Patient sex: M
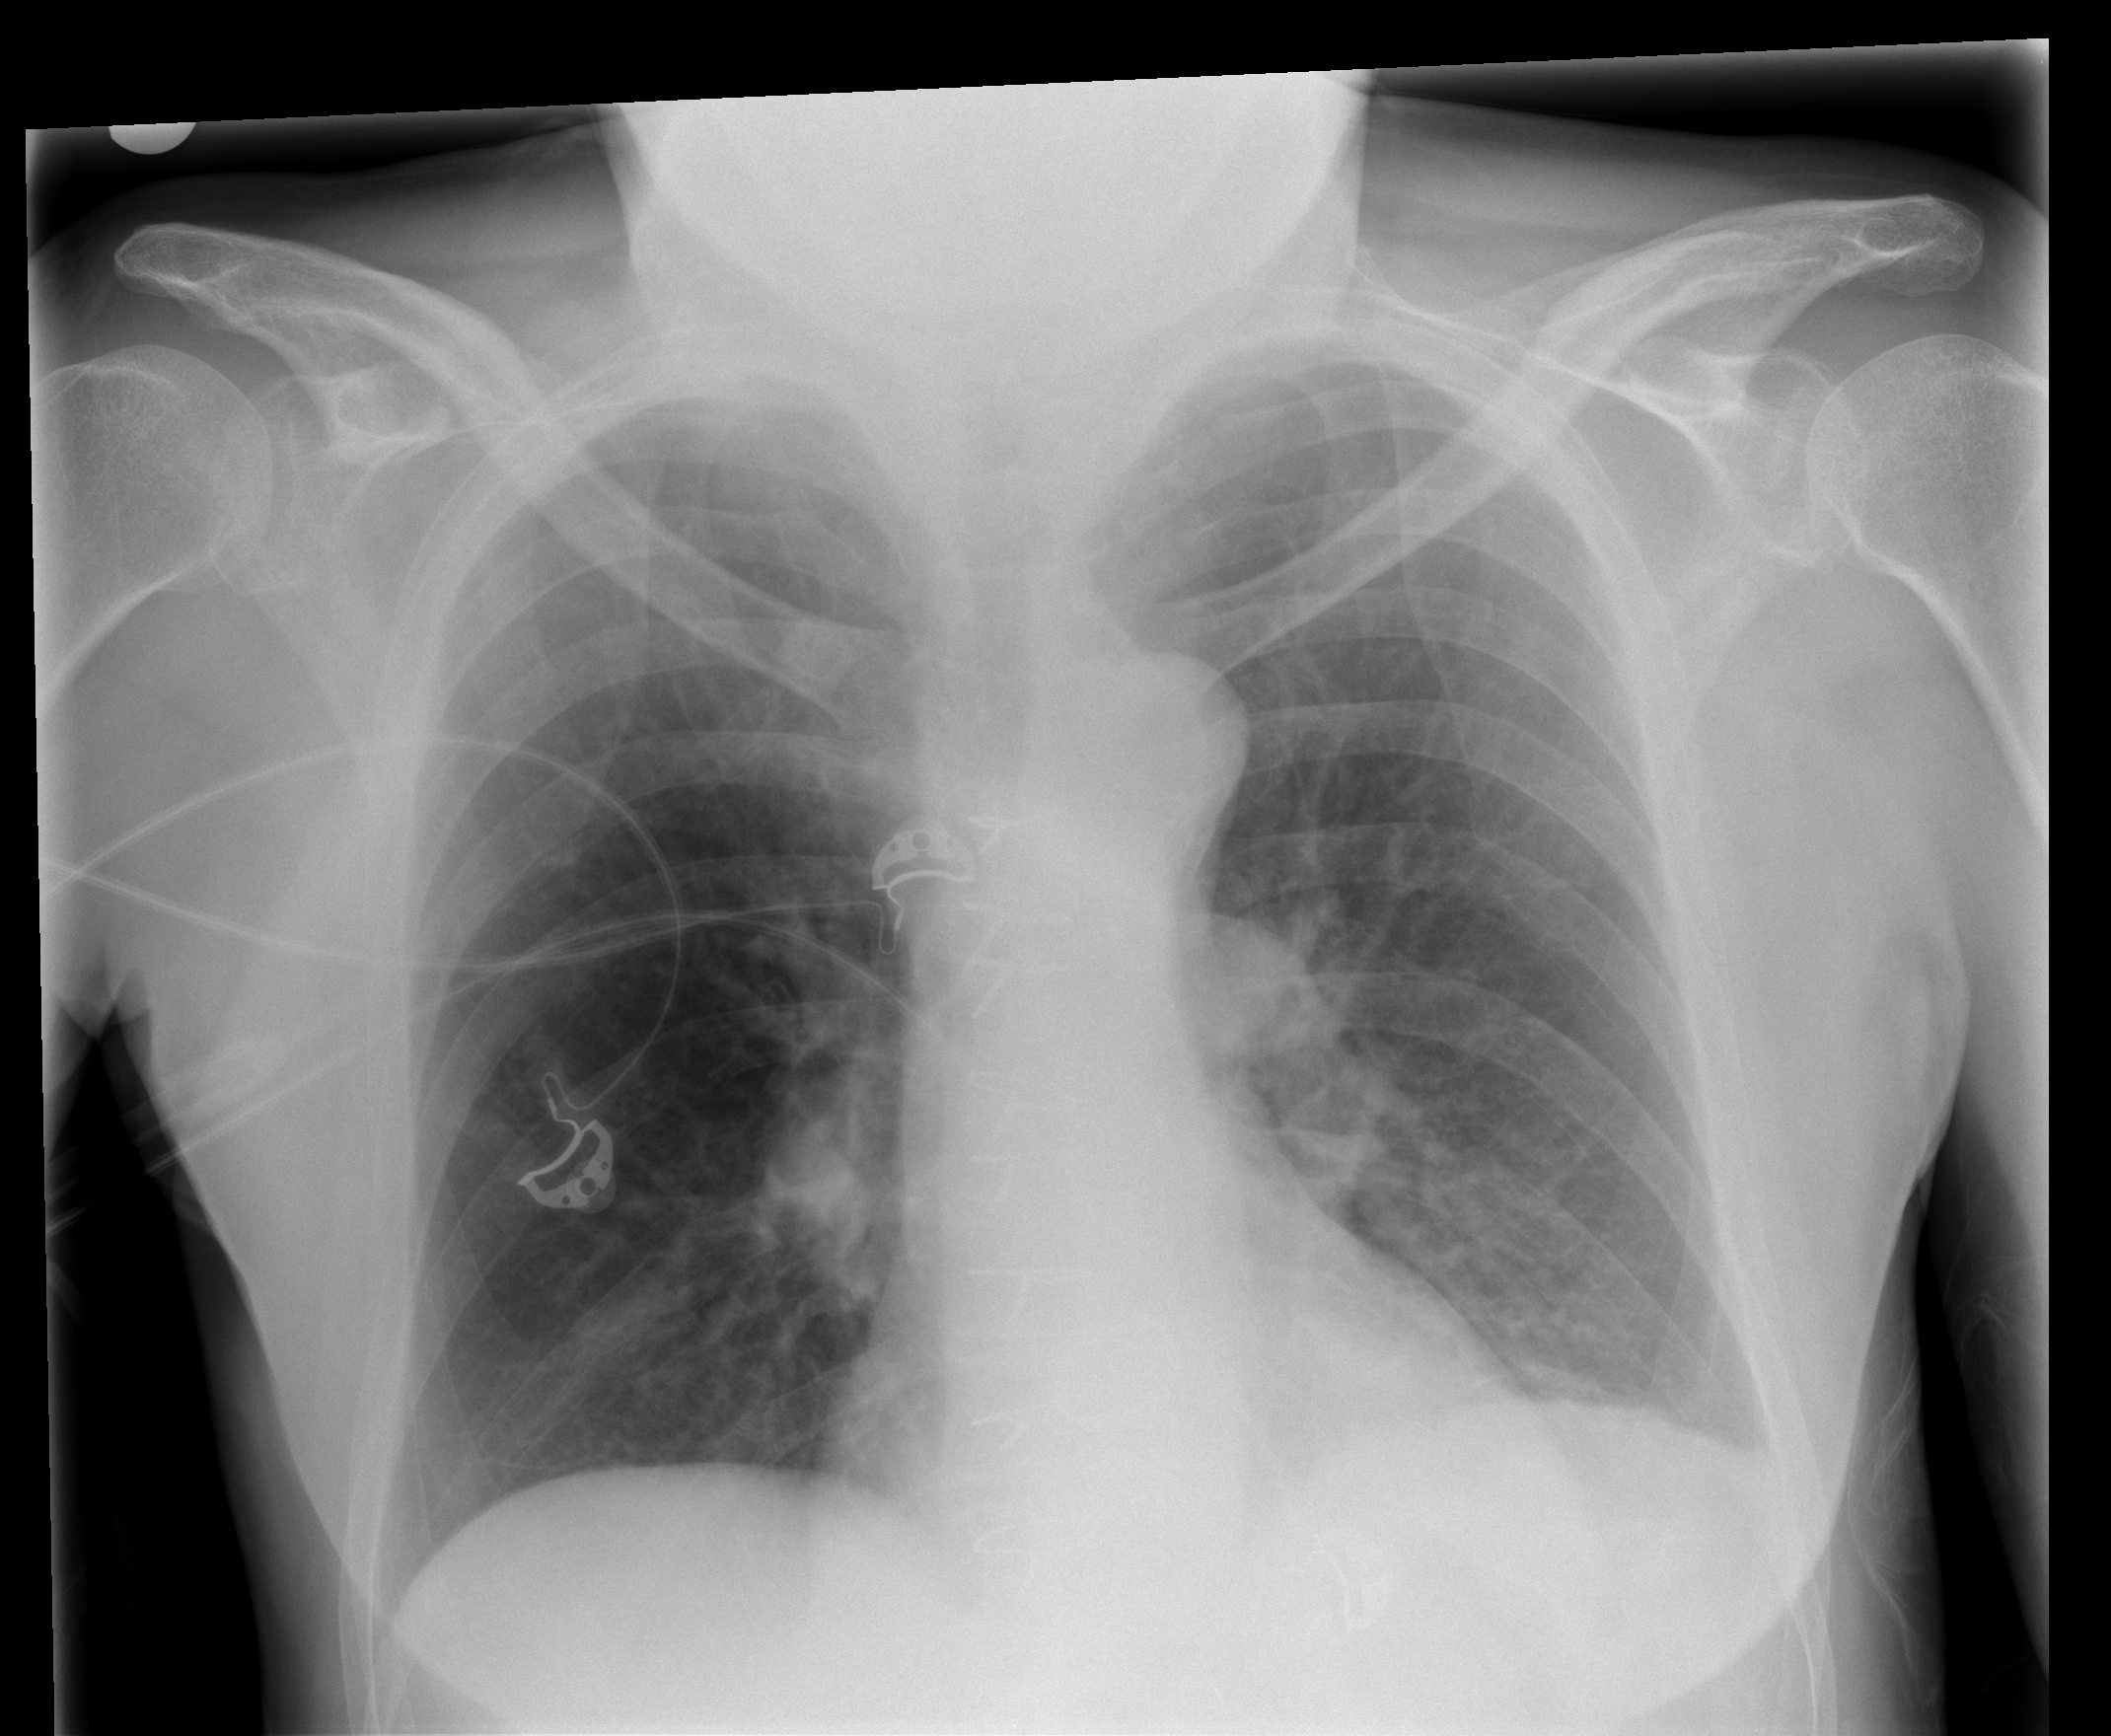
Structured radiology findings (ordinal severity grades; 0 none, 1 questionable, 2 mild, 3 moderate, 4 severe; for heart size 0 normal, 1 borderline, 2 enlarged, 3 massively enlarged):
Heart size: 0
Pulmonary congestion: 0
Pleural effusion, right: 0
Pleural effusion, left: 1
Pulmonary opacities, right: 0
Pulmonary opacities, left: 1
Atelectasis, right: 0
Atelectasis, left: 2